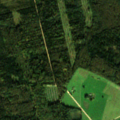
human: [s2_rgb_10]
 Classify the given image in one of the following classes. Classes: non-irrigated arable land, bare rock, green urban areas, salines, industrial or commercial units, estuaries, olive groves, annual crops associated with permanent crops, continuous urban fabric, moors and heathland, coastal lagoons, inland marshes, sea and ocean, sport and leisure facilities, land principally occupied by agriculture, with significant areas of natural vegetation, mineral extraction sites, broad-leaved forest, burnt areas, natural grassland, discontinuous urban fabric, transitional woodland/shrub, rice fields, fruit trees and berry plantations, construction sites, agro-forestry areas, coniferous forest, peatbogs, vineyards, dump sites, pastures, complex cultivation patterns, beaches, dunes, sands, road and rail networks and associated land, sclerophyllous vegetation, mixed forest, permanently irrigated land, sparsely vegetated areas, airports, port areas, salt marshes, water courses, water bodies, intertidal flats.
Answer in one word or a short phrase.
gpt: pastures, complex cultivation patterns, broad-leaved forest, mixed forest